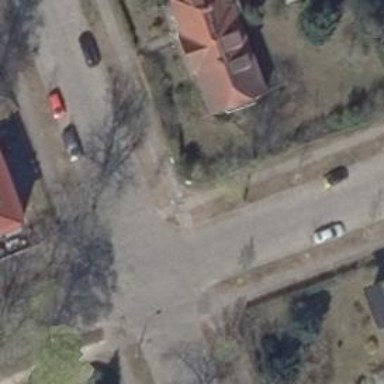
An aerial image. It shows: Sidewalk.